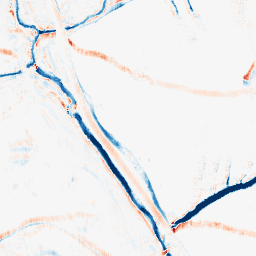
Category: morphological
Decomposition family: morphological_rect
Decomposition parameters: operation: average
width: 5
height: 10
Upsampling method: quintic
Upsampling parameters: scale: 8
Upsampling scale: 8